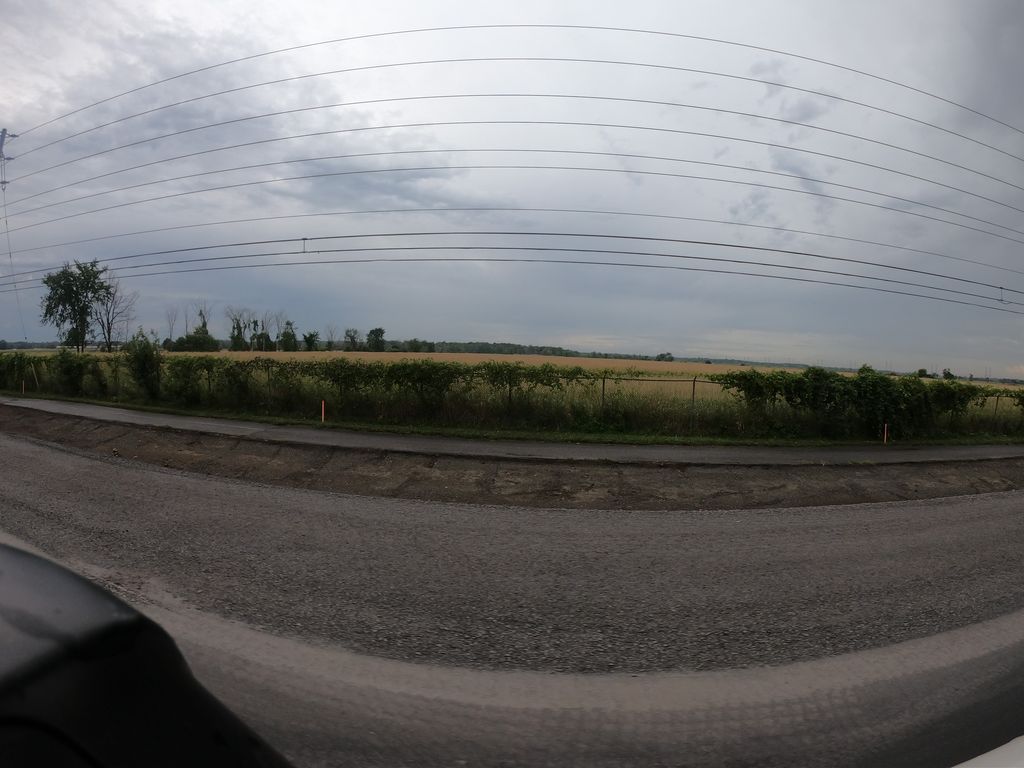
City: ottawa-gatineau